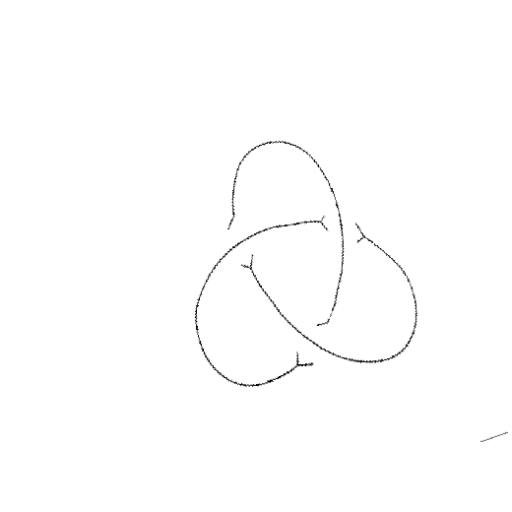
Crossing number: 3